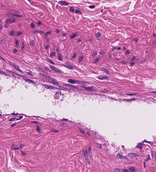
Tumor epithelial tissue: no
Tumor-associated stroma tissue: yes
Normal tissue: no